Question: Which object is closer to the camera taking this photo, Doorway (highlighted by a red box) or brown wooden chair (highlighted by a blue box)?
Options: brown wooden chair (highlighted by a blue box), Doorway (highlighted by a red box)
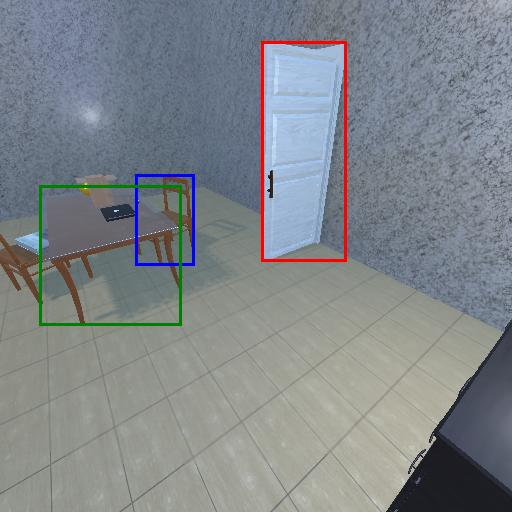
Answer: brown wooden chair (highlighted by a blue box)